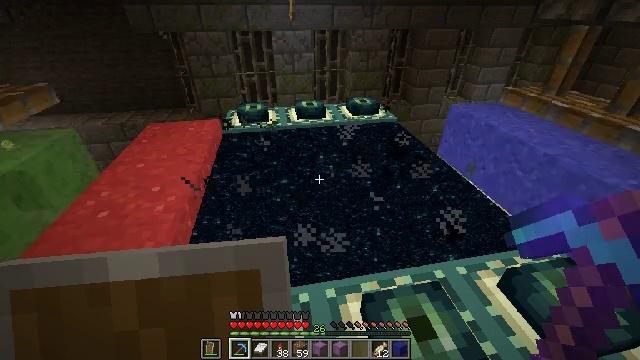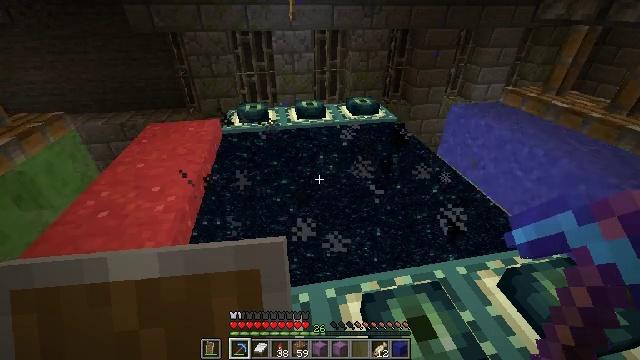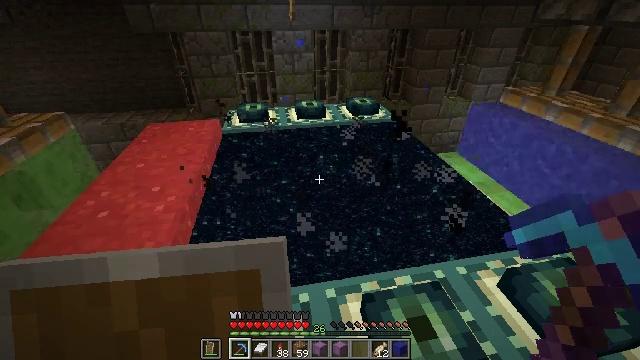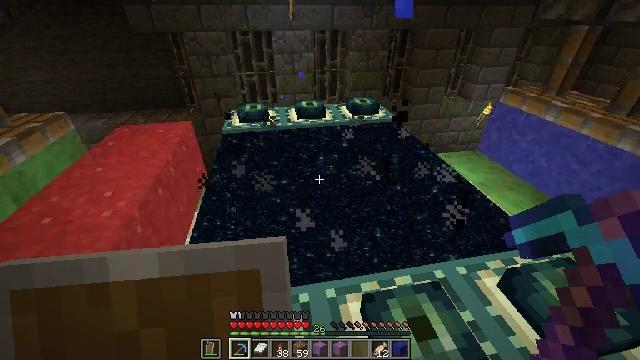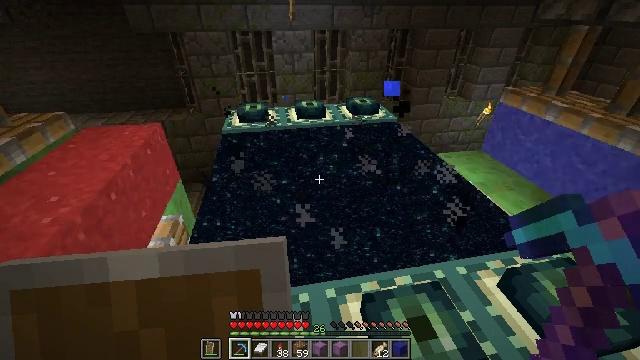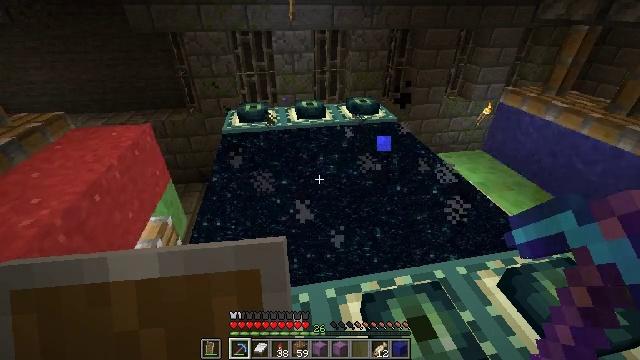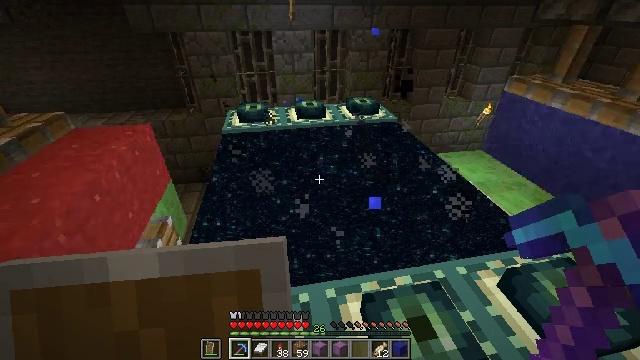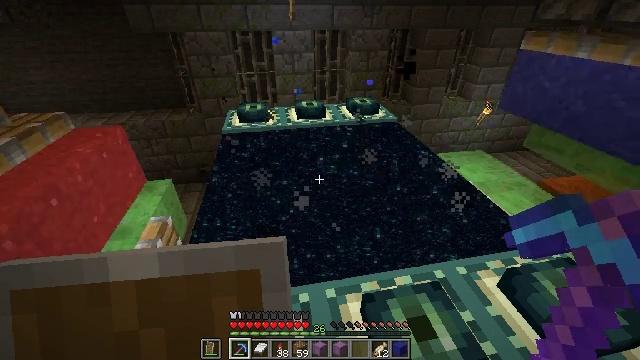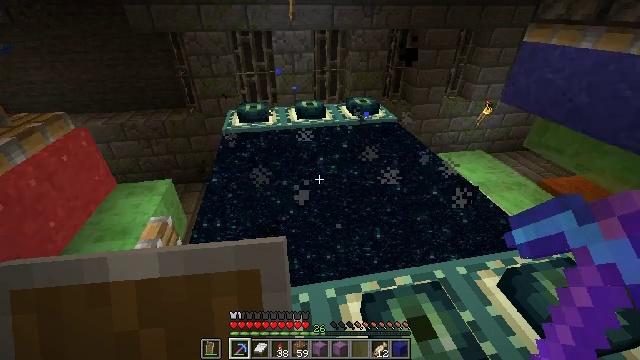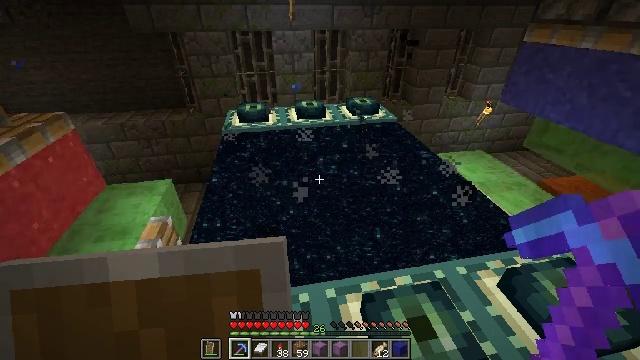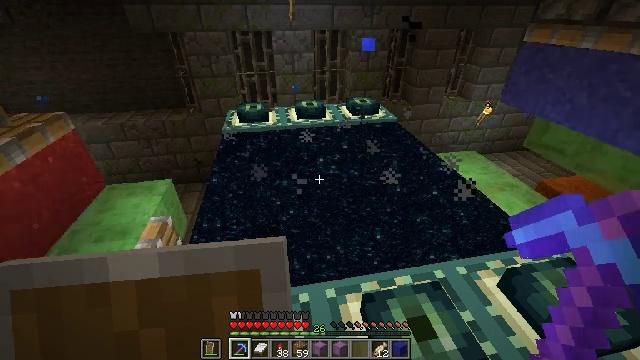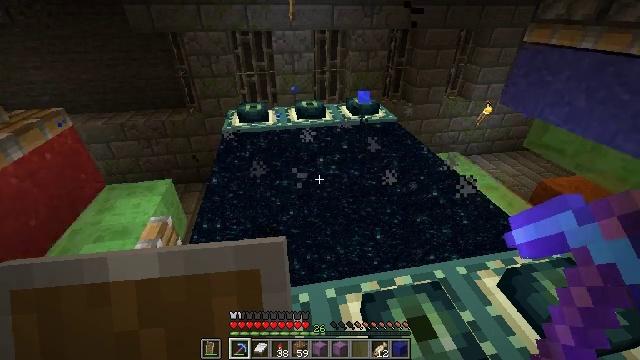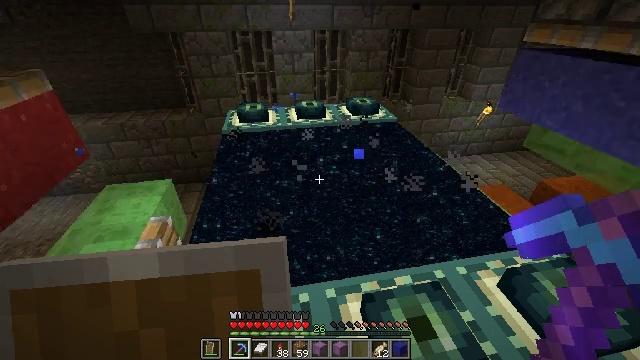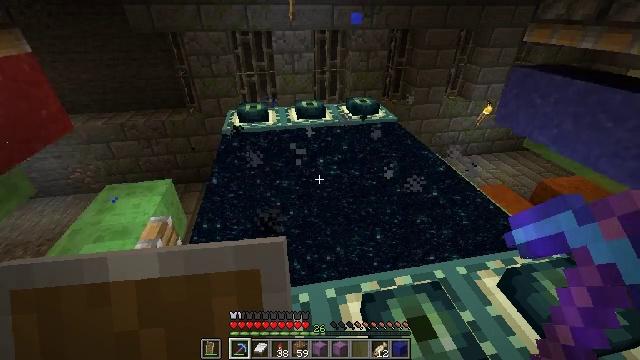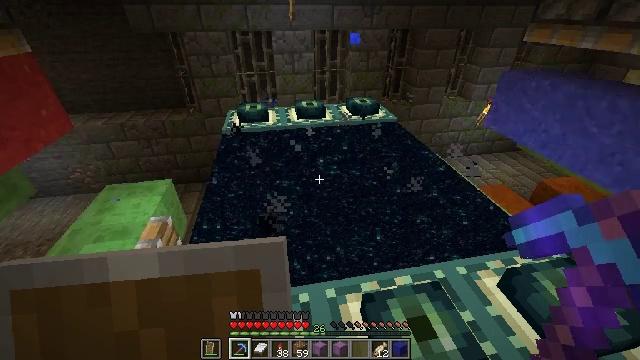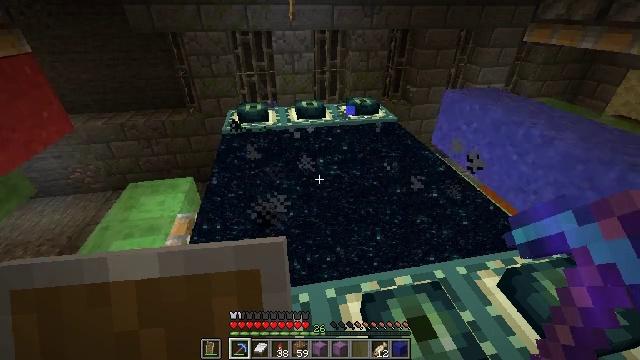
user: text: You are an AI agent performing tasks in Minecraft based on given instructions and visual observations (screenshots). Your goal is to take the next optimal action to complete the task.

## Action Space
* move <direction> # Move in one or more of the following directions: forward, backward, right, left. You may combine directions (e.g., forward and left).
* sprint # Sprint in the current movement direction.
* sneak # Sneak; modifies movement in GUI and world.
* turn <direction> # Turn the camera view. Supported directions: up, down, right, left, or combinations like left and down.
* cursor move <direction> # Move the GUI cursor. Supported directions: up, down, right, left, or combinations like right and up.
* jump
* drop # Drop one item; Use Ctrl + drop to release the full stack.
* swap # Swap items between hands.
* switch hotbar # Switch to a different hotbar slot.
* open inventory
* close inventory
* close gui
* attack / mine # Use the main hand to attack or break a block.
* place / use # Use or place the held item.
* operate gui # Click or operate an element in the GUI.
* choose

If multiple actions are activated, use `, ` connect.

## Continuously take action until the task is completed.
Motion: motion action
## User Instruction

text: Use a shovel to collect blue concrete powder.
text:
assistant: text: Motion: no_op
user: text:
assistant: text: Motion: no_op
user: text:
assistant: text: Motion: no_op
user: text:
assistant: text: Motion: no_op
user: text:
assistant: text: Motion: no_op
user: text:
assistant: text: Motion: no_op
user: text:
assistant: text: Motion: no_op
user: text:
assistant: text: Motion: no_op
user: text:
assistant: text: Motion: no_op
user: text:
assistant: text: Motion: no_op
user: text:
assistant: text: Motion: no_op
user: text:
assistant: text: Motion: no_op
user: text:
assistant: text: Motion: no_op
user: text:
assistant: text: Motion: no_op
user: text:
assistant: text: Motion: no_op
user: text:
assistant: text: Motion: no_op
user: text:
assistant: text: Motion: no_op
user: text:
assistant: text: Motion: no_op
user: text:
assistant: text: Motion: no_op
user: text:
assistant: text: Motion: no_op
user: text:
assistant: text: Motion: no_op
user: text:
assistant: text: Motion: no_op
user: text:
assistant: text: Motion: no_op
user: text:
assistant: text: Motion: no_op
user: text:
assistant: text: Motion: no_op
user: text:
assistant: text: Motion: no_op
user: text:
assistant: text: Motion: no_op
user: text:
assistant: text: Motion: no_op
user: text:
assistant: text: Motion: no_op
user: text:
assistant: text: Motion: no_op